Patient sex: M
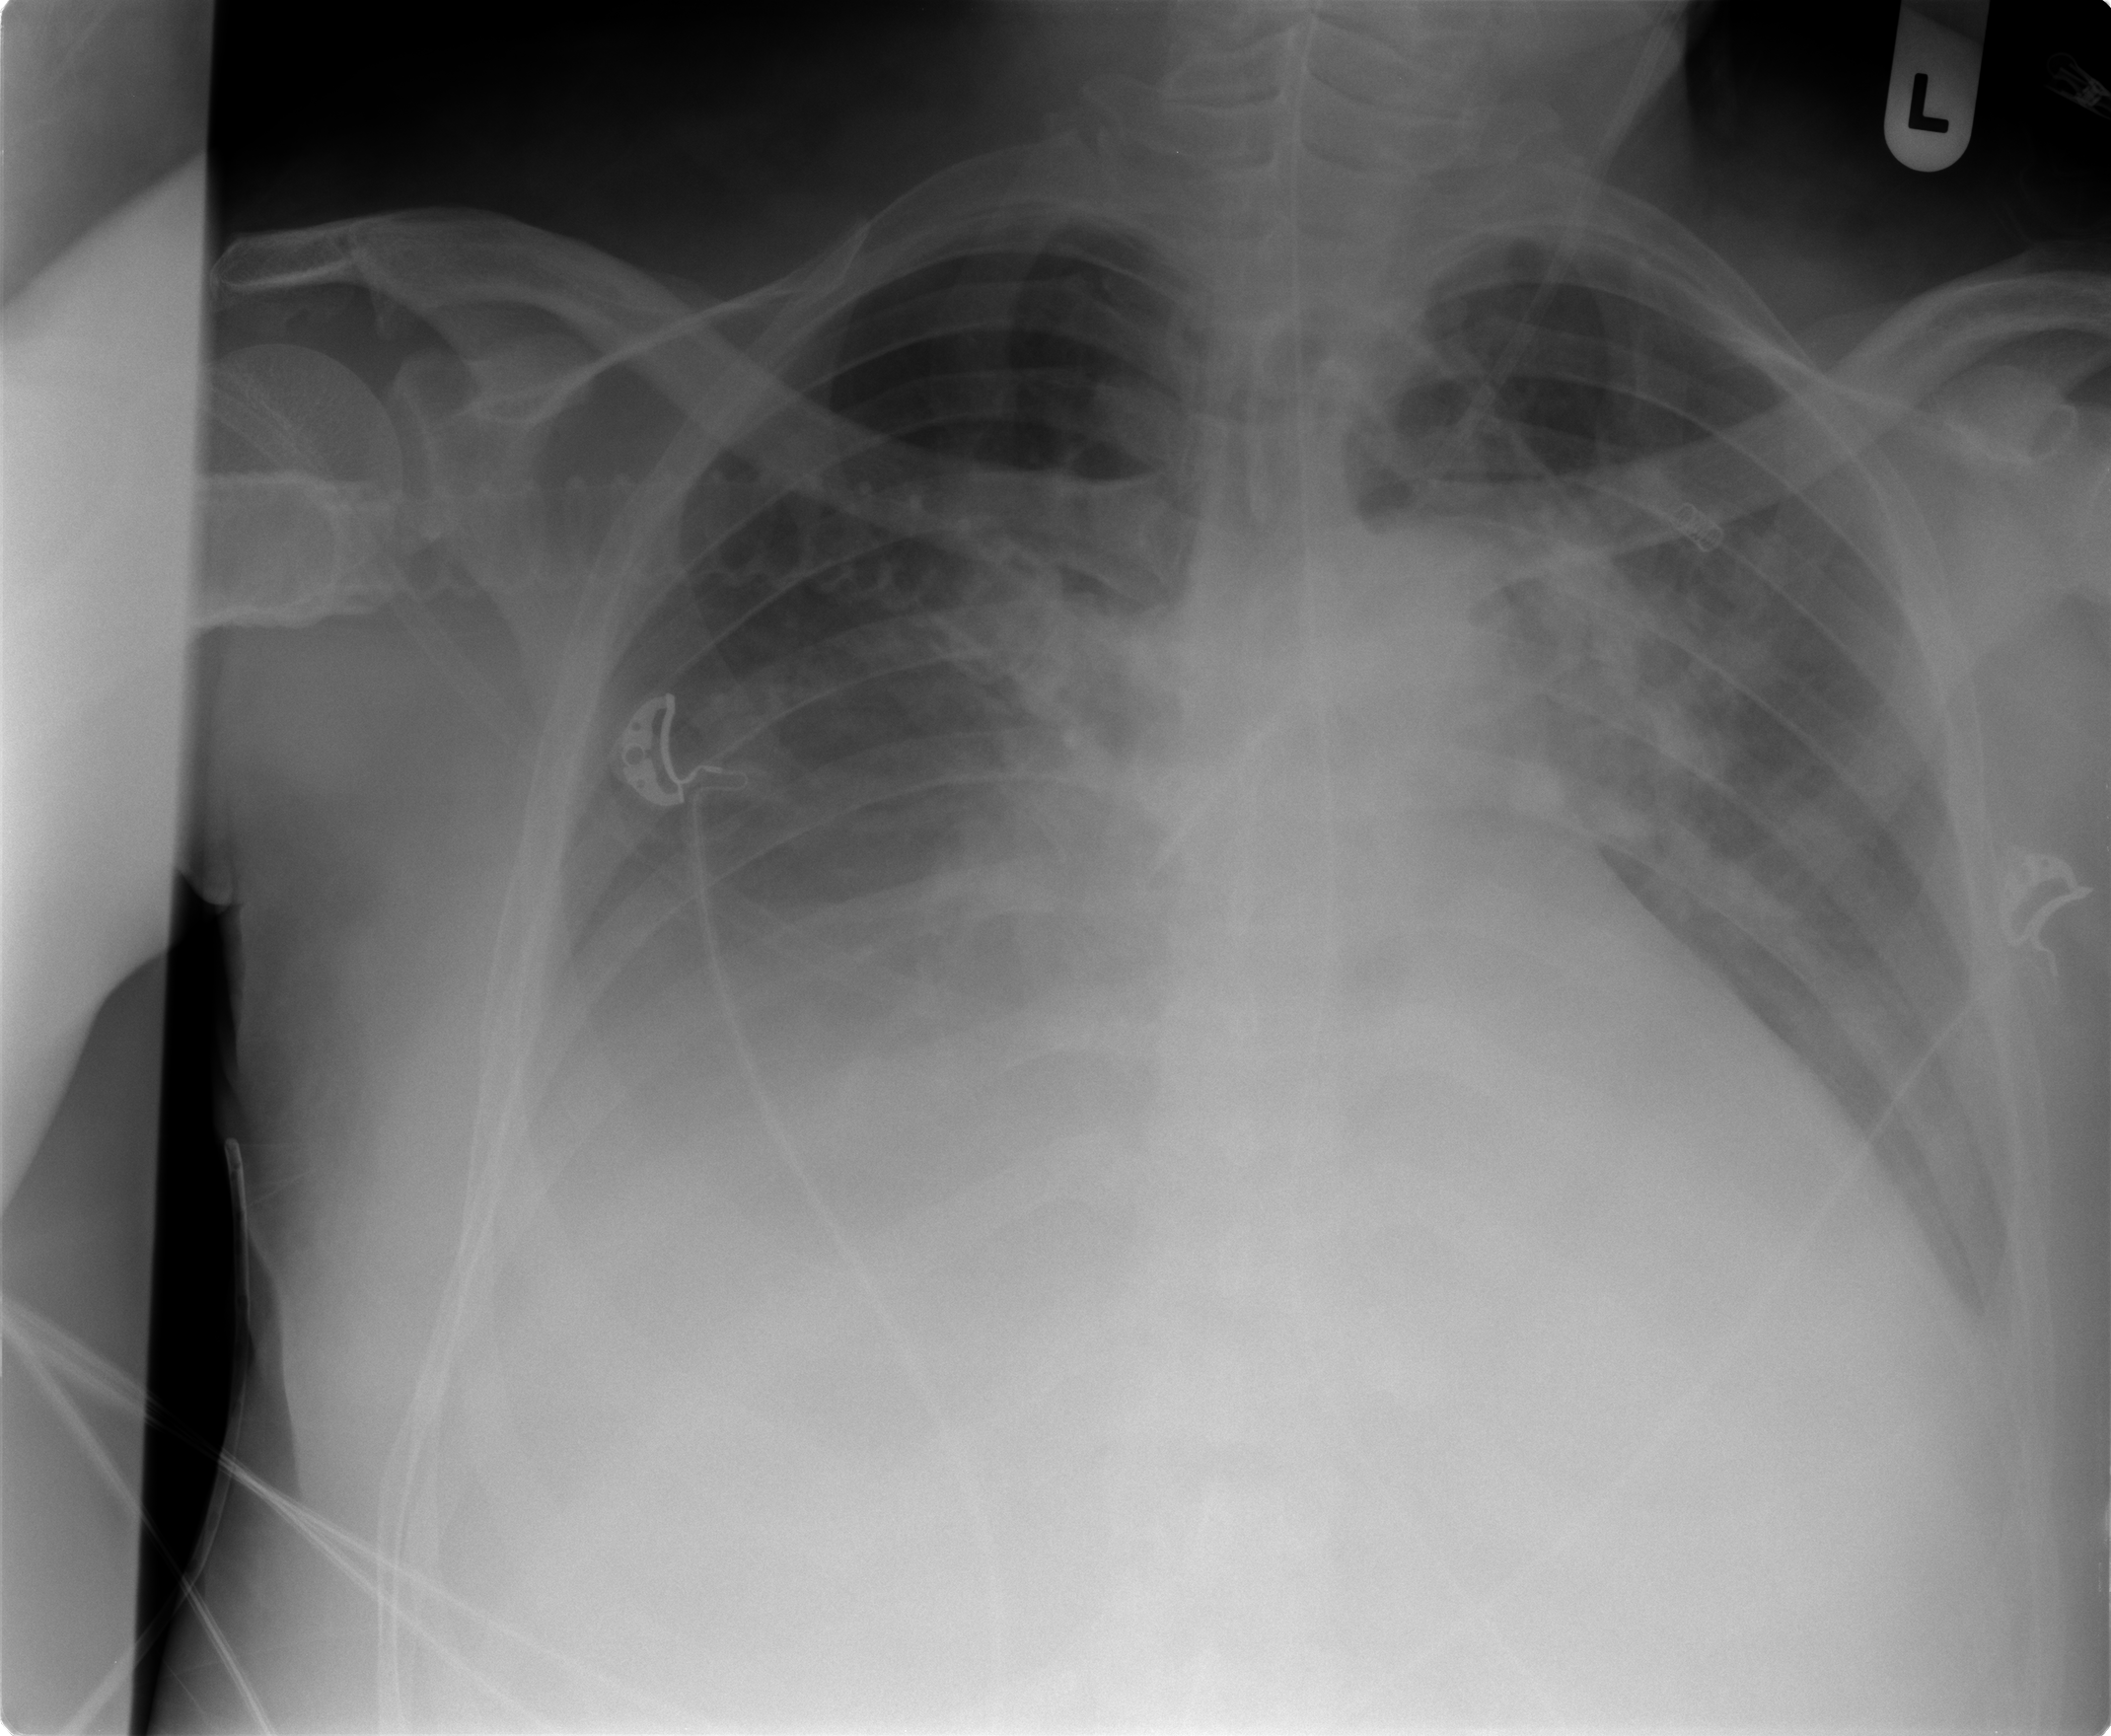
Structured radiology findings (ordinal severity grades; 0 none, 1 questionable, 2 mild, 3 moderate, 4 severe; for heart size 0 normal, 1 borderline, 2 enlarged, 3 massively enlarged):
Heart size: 2
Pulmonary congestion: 2
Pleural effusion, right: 3
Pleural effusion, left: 1
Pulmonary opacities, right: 2
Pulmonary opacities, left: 2
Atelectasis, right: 3
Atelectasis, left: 2